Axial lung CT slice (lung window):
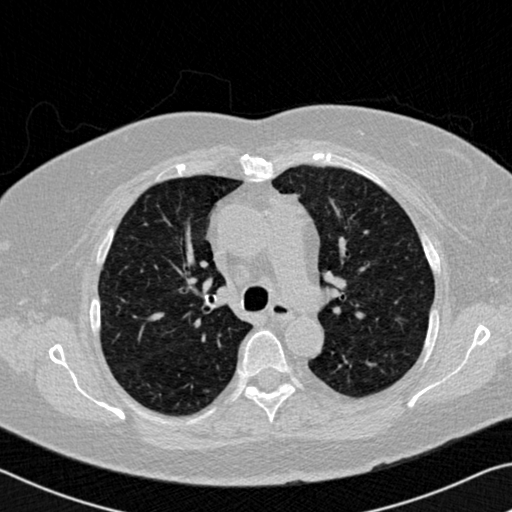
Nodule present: no